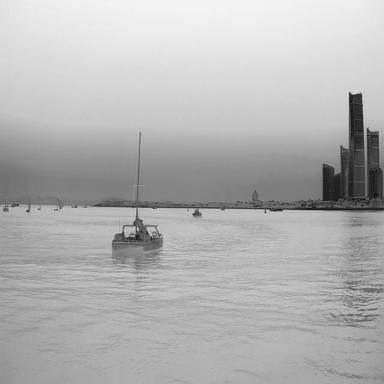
There are 12 objects shown in the infrared image, including five sailboats, six bulk_carriers, and a container_ship.